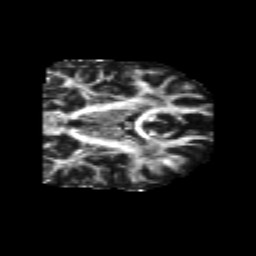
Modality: FA
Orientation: coronal
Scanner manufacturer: siemens
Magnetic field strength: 3 T
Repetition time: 6.8 s
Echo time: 0.093 s